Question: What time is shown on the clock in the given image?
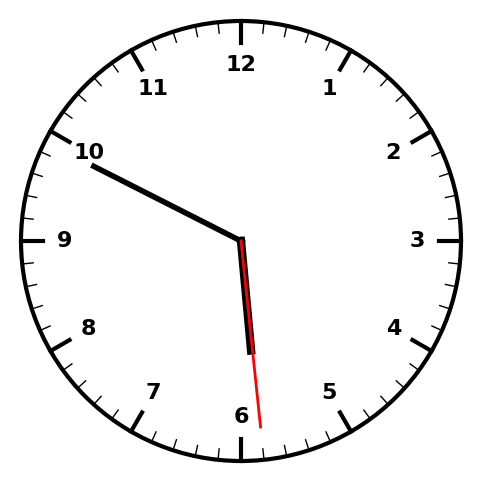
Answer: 05:49:29